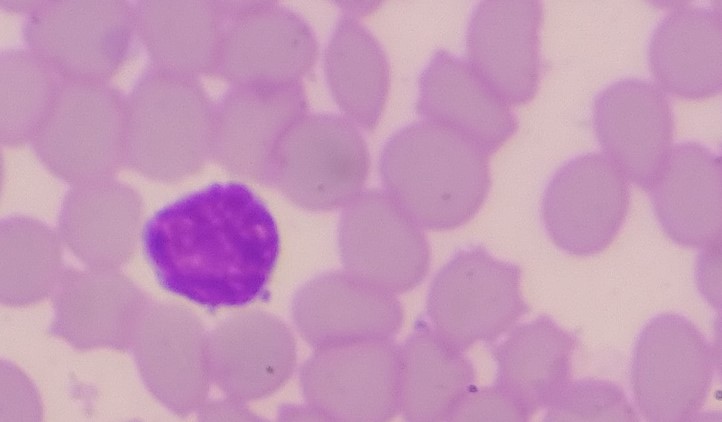
White blood cell type: Lymphocyte